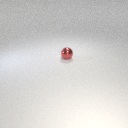
small red metal sphere